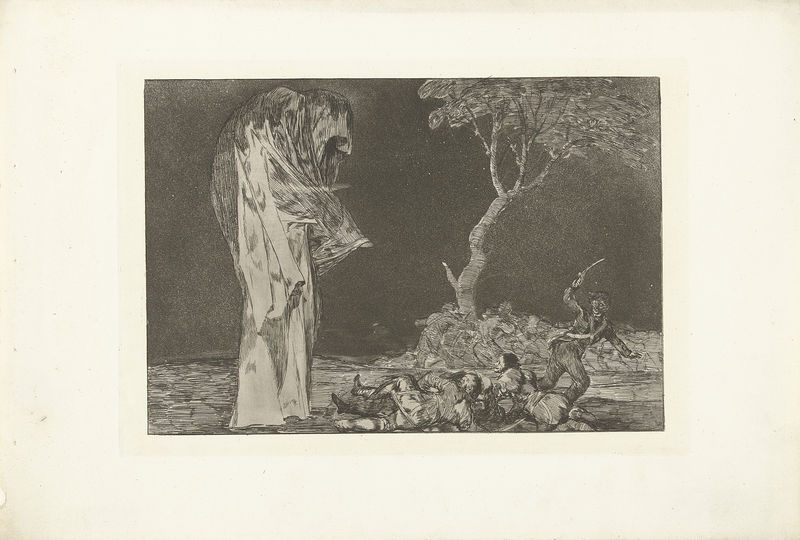
Titel: Dwaasheid van de angst
Künstler: Francisco José de Goya y Lucientes
Standort: Amsterdam
Institution: Rijksmuseum
Schlagwörter: baum, menschen, schwarz, tod, angst, flucht, groß, fliehen, rennen, bedrückend, ängstlich